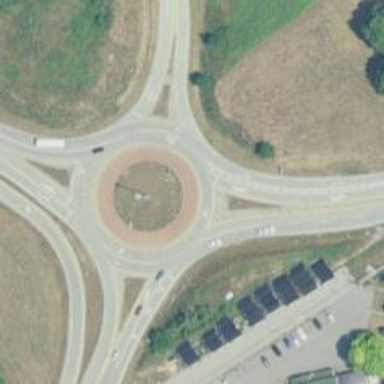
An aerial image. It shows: Primary highway with asphalt surface leading to roundabout.